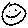
Label: smiley face